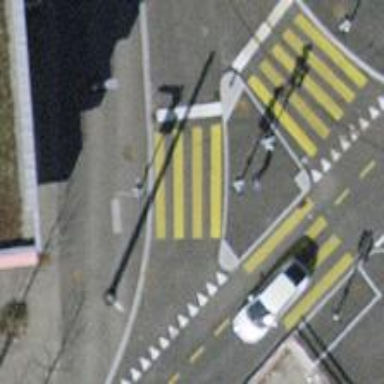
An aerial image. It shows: Road with traffic signals.